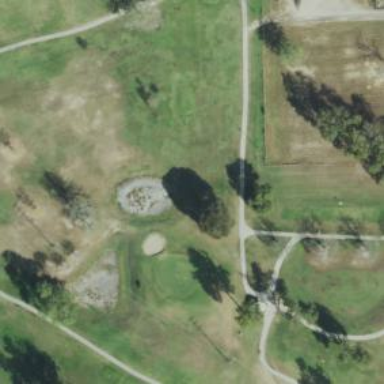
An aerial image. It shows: Water hazard on golf course. The hazard is natural water feature.